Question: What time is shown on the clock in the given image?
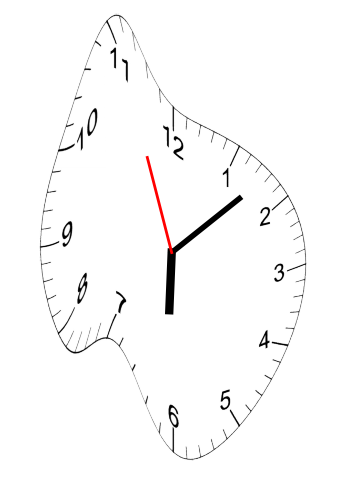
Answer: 06:07:56